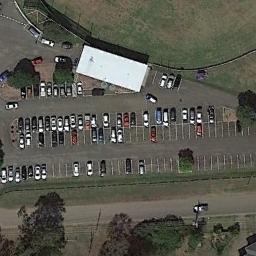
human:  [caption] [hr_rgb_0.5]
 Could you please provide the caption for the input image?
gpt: There are many different colors and styles of cars in the parking lot .

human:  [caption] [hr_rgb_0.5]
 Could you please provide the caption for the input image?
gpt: The parking lot is next to the grass .

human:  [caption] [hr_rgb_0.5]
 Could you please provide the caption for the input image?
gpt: The parking lot has some yellow signs and two rows of coconut trees .

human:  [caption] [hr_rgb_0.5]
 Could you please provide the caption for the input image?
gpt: The parking lot has some cars arranged neatly in lines and a white makeshift house is next to the parking lot .

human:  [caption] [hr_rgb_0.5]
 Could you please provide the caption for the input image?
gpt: There are many cars on the parking lot with green lawns around .